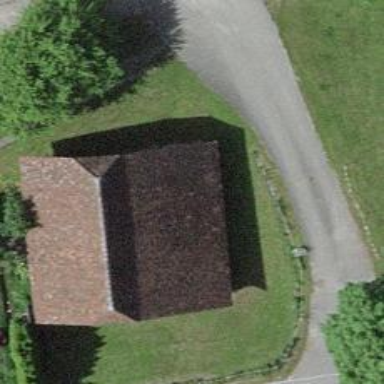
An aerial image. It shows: Rural barn.